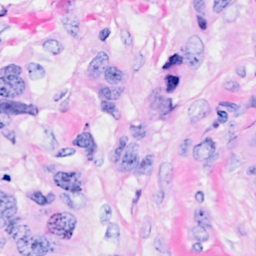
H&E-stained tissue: Breast